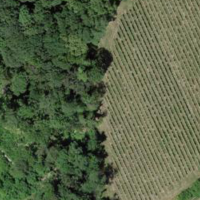
EUNIS habitat code: 24
Species observed at this site:
Symphoricarpos albus